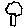
Label: tree